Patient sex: M
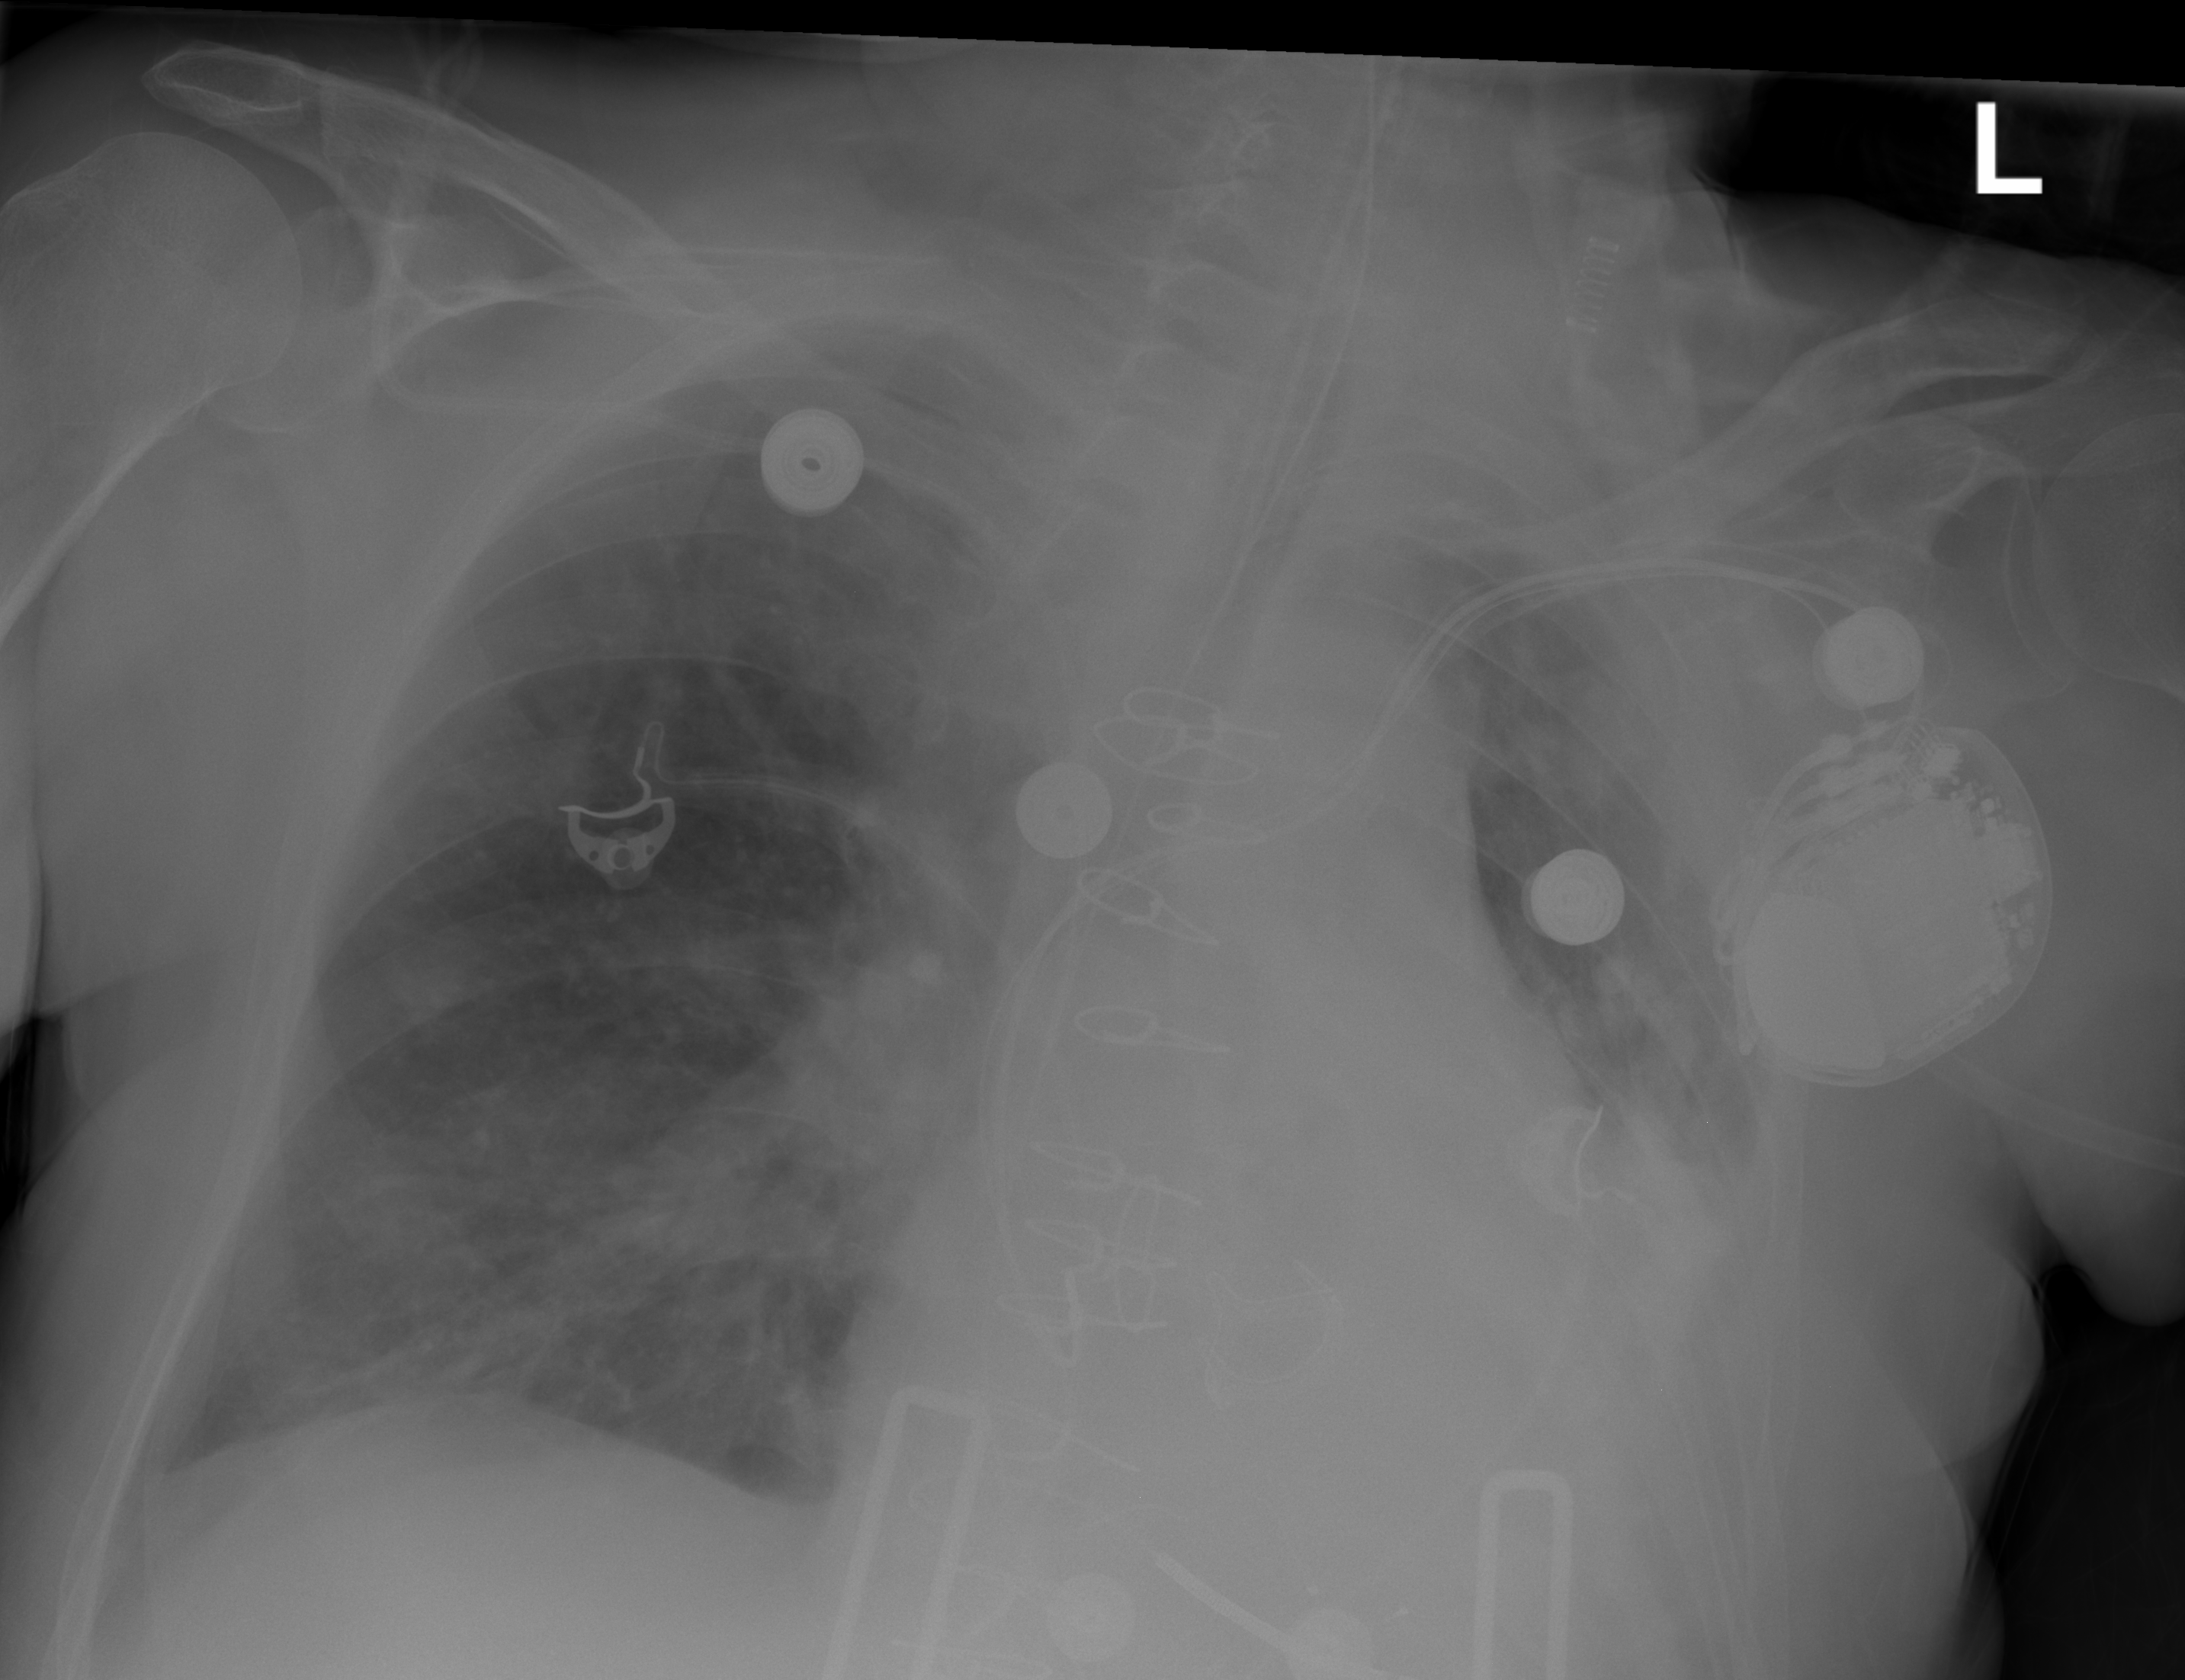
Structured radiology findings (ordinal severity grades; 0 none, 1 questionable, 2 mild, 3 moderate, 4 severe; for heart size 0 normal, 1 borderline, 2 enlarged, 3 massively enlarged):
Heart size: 2
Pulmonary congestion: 1
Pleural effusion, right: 1
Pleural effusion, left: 2
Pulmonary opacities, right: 0
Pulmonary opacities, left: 3
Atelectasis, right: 0
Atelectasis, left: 2